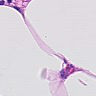
Metastatic tissue present: no